高三 · 解析几何
如图,直线 $l$ 与 $\odot \mathrm{O}$ 相切, $\mathrm{P}$ 是 $\mathrm{l}$ 上任一点,当 $\mathrm{OP} \perp \mathrm{l}$ 时,则 ( )

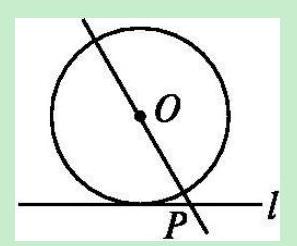
A.P 不在 $\odot \mathrm{O}$ 上
B.P 在 $\odot \mathrm{O}$ 上
C.P 不可能是切点
D. $\mathrm{OP}$ 大于 $\odot \mathrm{O}$ 的半径
答案: B
解析: 解答：由于 $O P \perp 1$, 则 $P$ 是 $l$ 与 $\odot O$ 的切点,则点 $P$ 在 $\odot \mathrm{O}$ 上

分析: 本题主要考查了圆的切线的性质及判定定理, 解决问题的关键是根据圆的切线的性质及判定定理分析即可